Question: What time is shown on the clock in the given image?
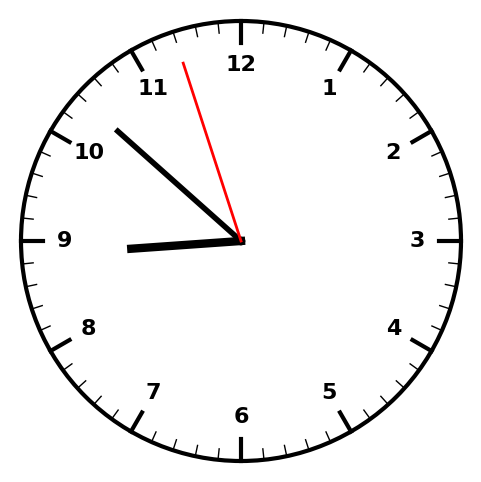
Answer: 08:51:57